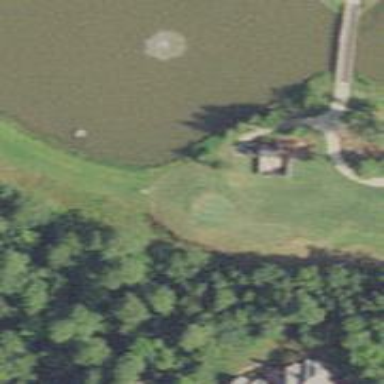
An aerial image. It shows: Path for golf carts.